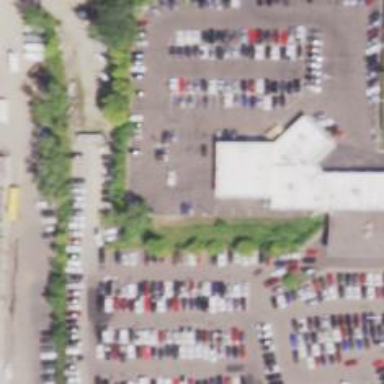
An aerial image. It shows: Commercial building with car shop.